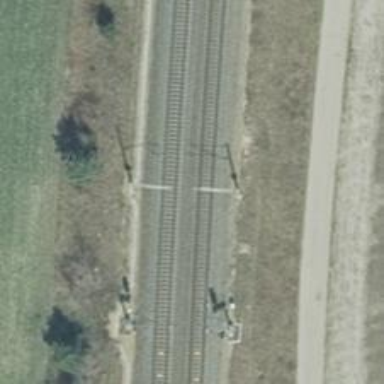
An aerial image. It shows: Railway milestone with catenary mast.